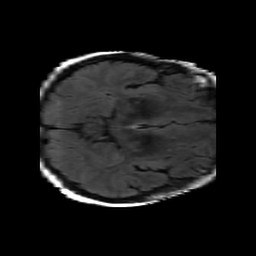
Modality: FLAIR
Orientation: axial
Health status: ill
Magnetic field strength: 3 T